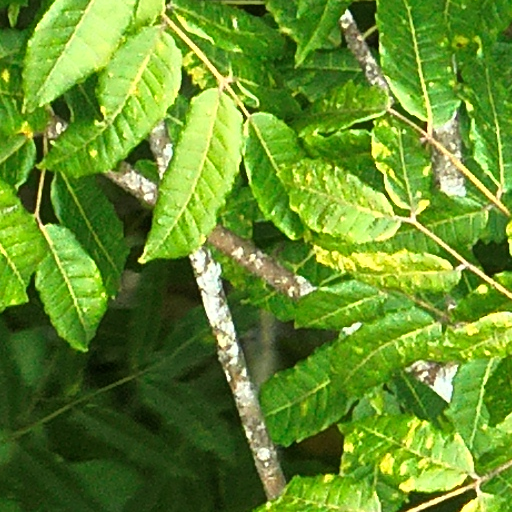
Species: Astronium graveolens
GBIF accepted scientific name: Astronium graveolens
Crown area (m\u00b2): 111.202